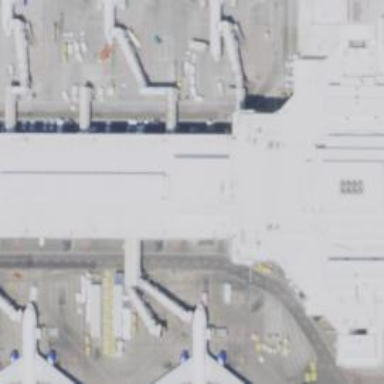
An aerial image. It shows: Airport gate.